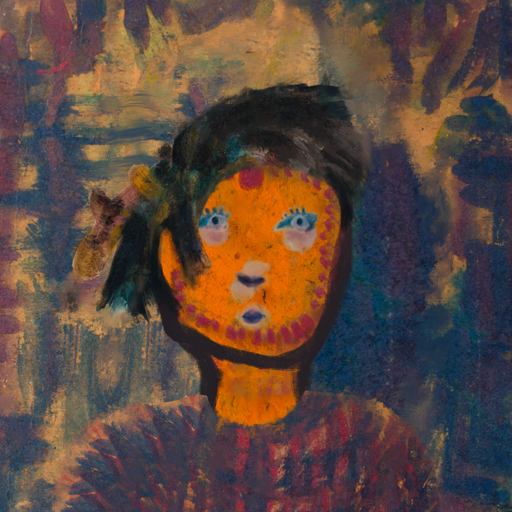
Background: InTheSun, Head And Neck Front: Doll, Face Front: Hill_Girl, Bust: In_The_Sun, Hair Front: Pipe, Head Accessory: Blank, Second Necklace: Blank, Necklace: Blank, Baby: Blank